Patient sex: M
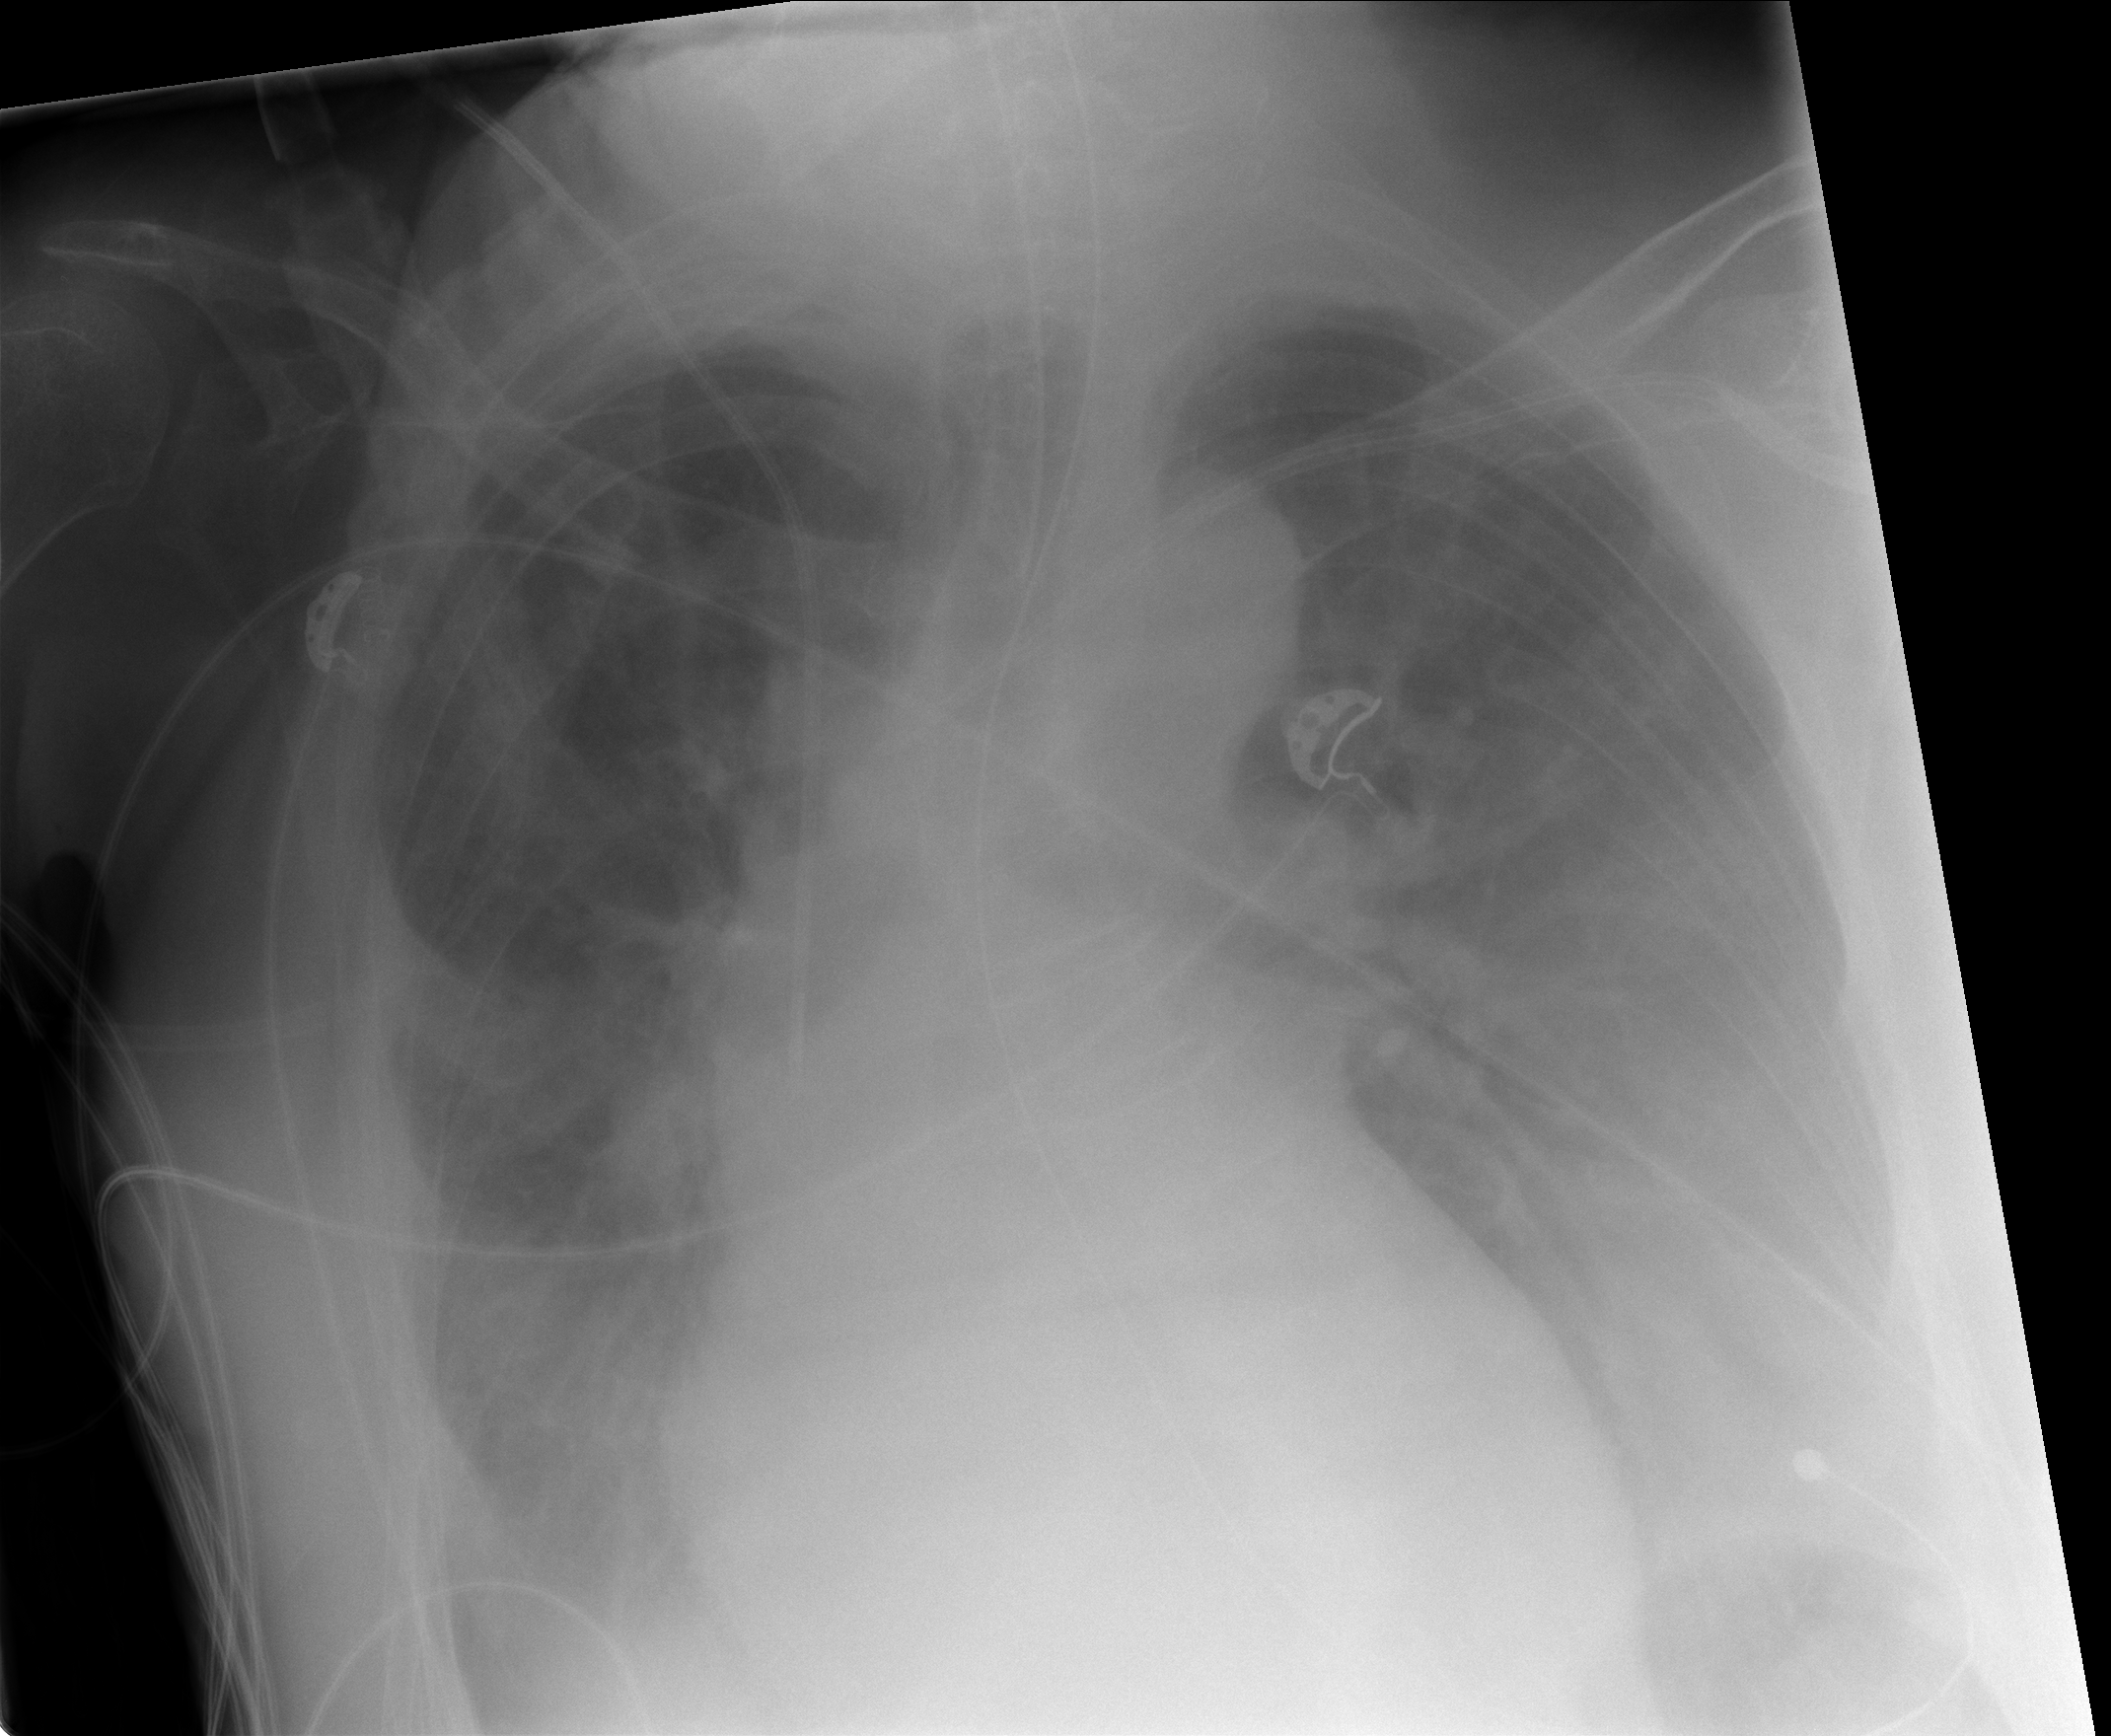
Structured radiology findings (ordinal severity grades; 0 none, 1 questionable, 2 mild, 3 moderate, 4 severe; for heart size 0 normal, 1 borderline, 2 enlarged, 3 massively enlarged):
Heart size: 0
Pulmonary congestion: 0
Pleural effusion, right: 2
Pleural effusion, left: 3
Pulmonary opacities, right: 0
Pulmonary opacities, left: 0
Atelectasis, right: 2
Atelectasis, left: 2